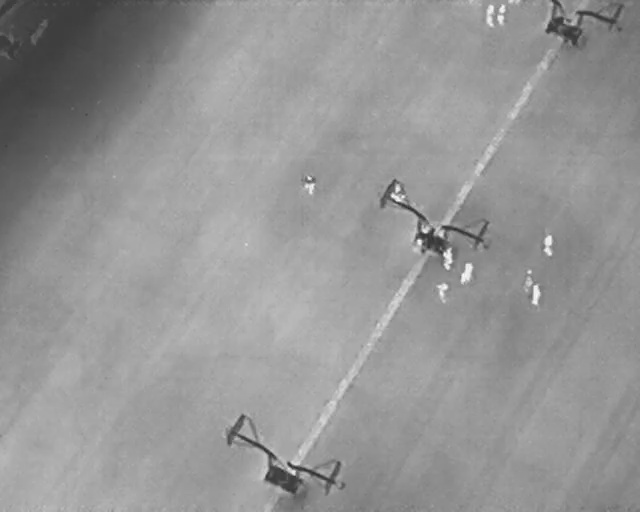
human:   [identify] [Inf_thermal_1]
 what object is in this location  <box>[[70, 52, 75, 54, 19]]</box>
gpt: <ref>1 large person at the right</ref>